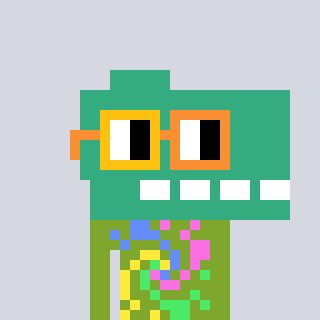
a pixel art character with square yellow and orange glasses, a dino-shaped head and a slimegreen-colored body on a cool background